Question: Hi I am trying to define a language accepted by an FA in simple terms the FA is:
>
I think it is the language with strings
(not starting with ab and
not having substring bb and also ending with an a)
and also the NULL string
But I do not know if this is the shortest definition or correct at all?
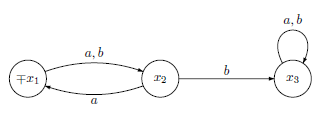
Answer: All the even length strings which do not have 'b' at any of the even positions.